Question: I can reproduce the following navigation bar for one view:

However, once I move to the next view after clicking a button, I lose the top two rightmost icons(Search, Profile). I understand that setting up navigation item from a storyboard is usually per view. I can replicate those items for each view but I was wondering if there was a better way to do it once.
Is there a tutorial that explains how to maintain a custom navigation bar across many views?
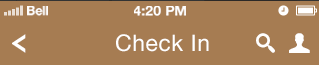
Answer: You need to set it up for every view. You should probably create a superclass and implement it there, so you only need to actually write the code once.